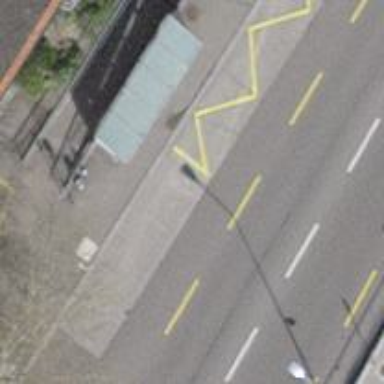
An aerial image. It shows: Platform for public transport with shelter.